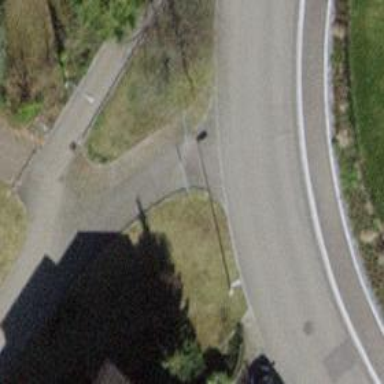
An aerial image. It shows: Cycle barrier.